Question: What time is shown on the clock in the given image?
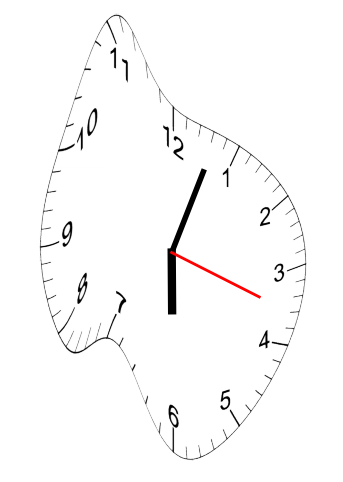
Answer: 06:03:18